Question: I have implemented following horizontal scroll with buttons, but it seems like it starts scrolling only after 5 seconds. It got stuck. UI is getting blocked, I guess.
I have following code to create that in my 'ViewDidLoad()'
'''
UIScrollView *scrollView = [[UIScrollView alloc] initWithFrame:CGRectMake(0,self.view.frame.size.height-100, self.view.frame.size.width, 100)];
int x = 10;
for (int i = 0; i < 10; i++) {
UIButton *button = [[UIButton alloc] initWithFrame:CGRectMake(x,10,80,80)];
[button setTitle:[NSString stringWithFormat:@"Button %d", i] forState:UIControlStateNormal];
[button setTag:i];
[button setBackgroundColor:[UIColor greenColor]];
[button addTarget:self action:@selector(onClickofFilter:) forControlEvents:UIControlEventTouchUpInside];
[scrollView addSubview:button];
x += button.frame.size.width+10;
}
scrollView.contentSize = CGSizeMake(x, scrollView.frame.size.height);
scrollView.backgroundColor = [UIColor redColor];
[self.view addSubview:scrollView];
'''

Is there any way to make it smooth?
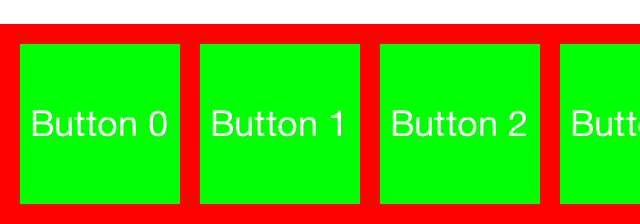
Answer: Kindly check this code:
'''
UIScrollView *scrollView = [[UIScrollView alloc] initWithFrame:CGRectMake(0, 0, self.view.frame.size.width, 100)];
int x = 0;
CGRect frame;
for (int i = 0; i < 10; i++) {
UIButton *button = [UIButton buttonWithType:UIButtonTypeRoundedRect];
if (i == 0) {
frame = CGRectMake(10, 10, 80, 80);
} else {
frame = CGRectMake((i * 80) + (i*20) + 10, 10, 80, 80);
}
button.frame = frame;
[button setTitle:[NSString stringWithFormat:@"Button %d", i] forState:UIControlStateNormal];
[button setTag:i];
[button setBackgroundColor:[UIColor greenColor]];
[button addTarget:self action:@selector(onClickofFilter:) forControlEvents:UIControlEventTouchUpInside];
[scrollView addSubview:button];
if (i == 9) {
x = CGRectGetMaxX(button.frame);
}
}
scrollView.contentSize = CGSizeMake(x, scrollView.frame.size.height);
scrollView.backgroundColor = [UIColor redColor];
[self.view addSubview:scrollView];
'''